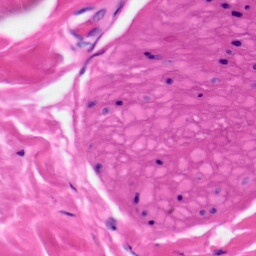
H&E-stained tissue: Skin